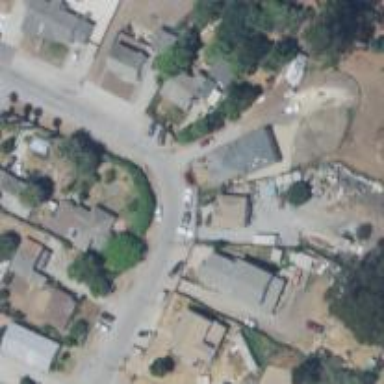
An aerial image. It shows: Residential road.